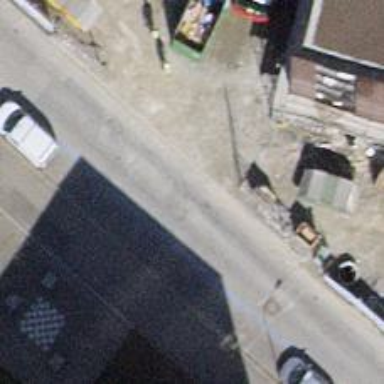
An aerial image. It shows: Bollard barrier.